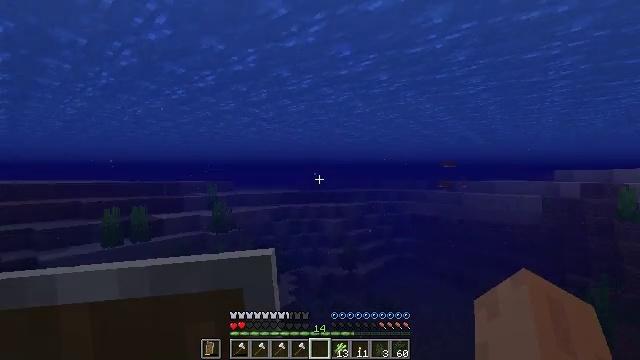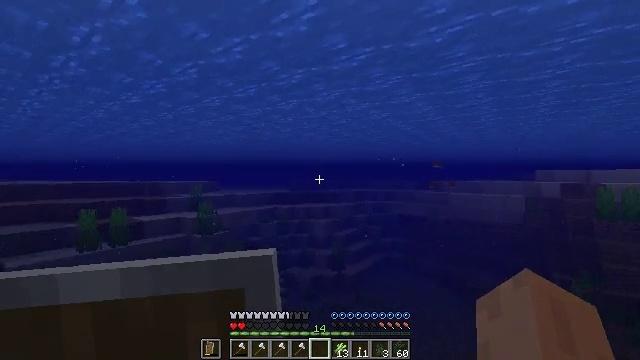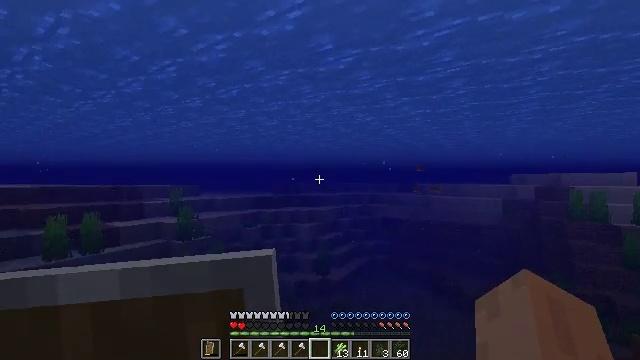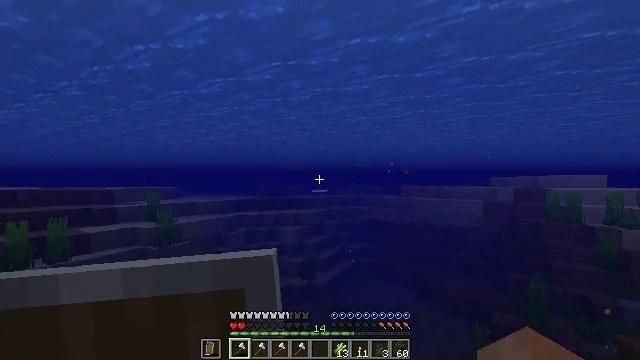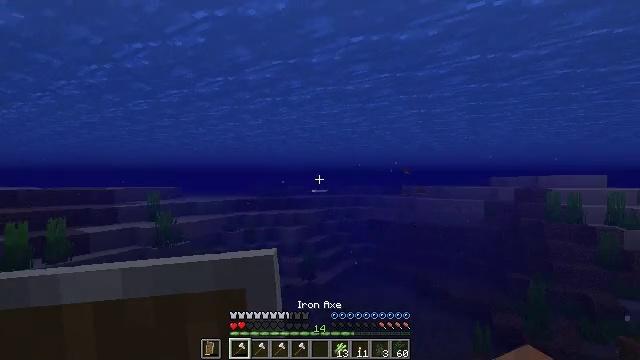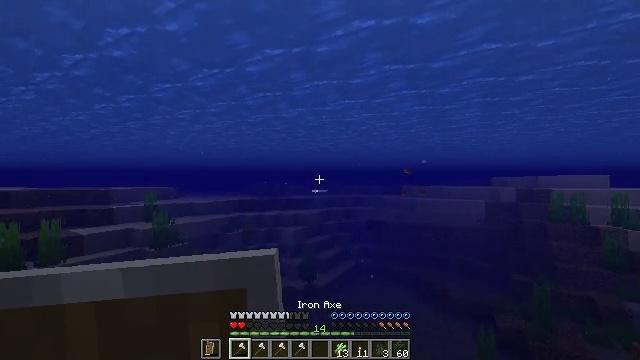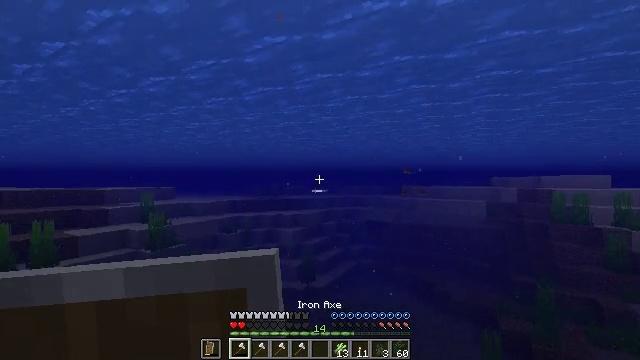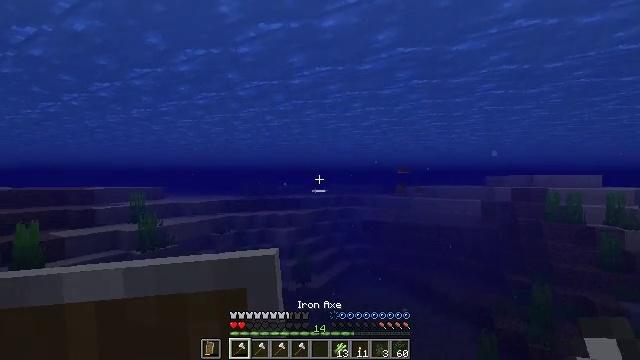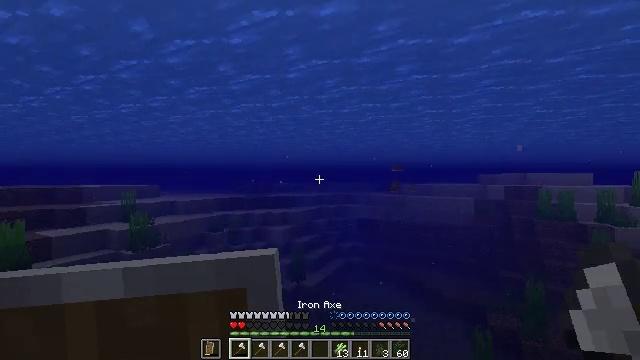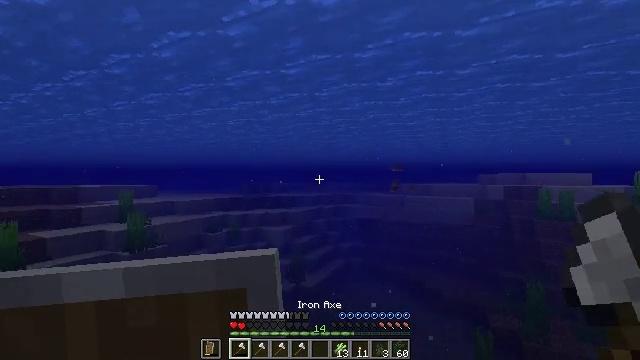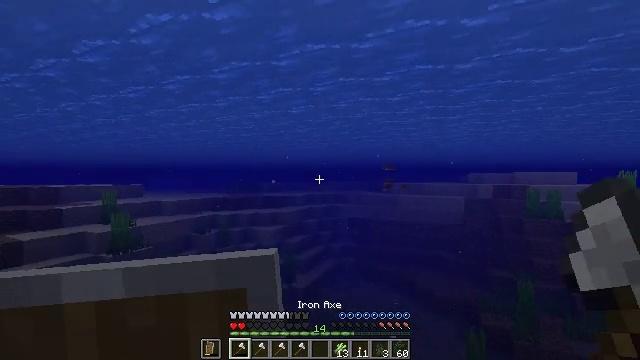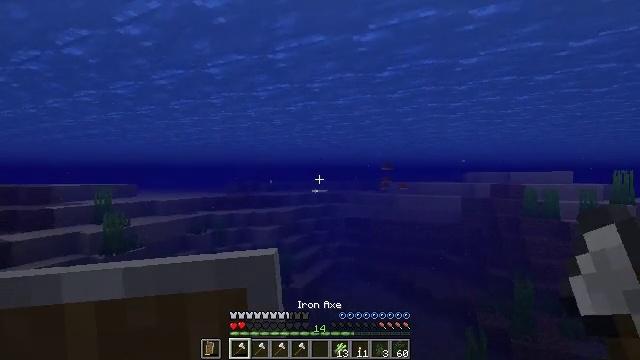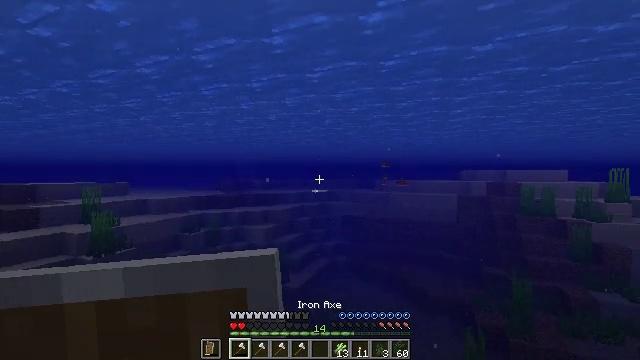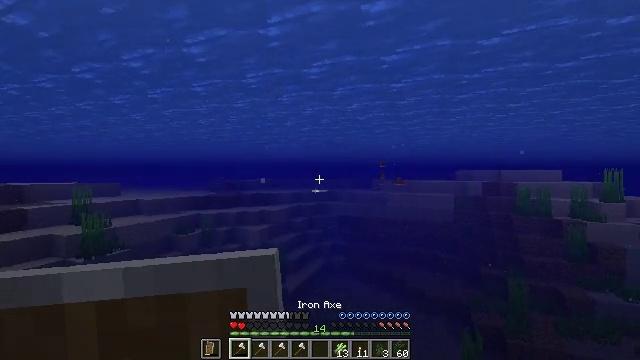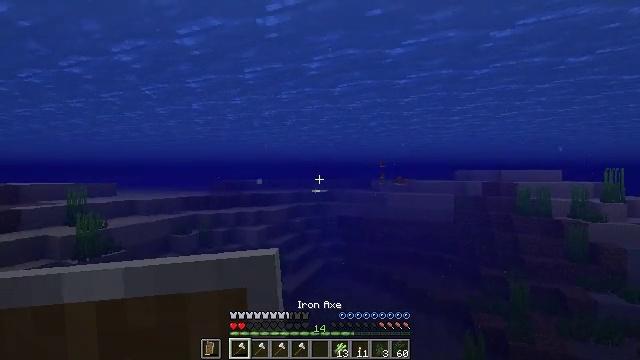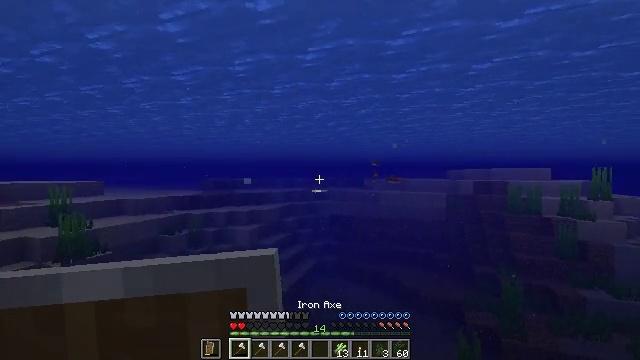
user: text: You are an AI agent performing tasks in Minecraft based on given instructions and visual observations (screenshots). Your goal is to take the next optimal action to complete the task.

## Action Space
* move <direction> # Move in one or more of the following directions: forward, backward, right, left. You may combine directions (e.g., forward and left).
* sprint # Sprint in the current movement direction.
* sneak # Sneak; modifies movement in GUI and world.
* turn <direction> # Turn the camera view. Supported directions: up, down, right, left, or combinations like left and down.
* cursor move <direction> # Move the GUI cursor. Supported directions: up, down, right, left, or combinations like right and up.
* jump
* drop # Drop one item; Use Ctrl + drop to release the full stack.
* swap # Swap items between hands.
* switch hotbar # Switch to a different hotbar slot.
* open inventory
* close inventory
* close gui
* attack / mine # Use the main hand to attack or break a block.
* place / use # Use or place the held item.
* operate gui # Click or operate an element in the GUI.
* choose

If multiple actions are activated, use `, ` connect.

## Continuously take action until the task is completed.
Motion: motion action
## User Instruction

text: Hunt a salmon.
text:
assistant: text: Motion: move forward, turn right
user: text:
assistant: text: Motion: move forward, turn right
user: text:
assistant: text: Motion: move forward, turn right, switch to hotbar 1
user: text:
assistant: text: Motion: move forward, switch to hotbar 1
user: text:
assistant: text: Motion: move forward, switch to hotbar 1
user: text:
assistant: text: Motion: move forward, switch to hotbar 1
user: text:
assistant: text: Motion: move forward, turn right
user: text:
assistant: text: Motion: move forward, turn right
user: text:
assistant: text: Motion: move forward
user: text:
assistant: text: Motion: move forward, turn right
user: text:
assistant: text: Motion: move forward
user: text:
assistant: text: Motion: move forward, turn right
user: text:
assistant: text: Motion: move forward
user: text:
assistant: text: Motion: move forward, sprint
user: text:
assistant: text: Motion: move forward, sprint, turn right
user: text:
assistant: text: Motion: move forward, sprint, turn right
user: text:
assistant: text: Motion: move forward, sprint, turn right
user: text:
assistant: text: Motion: move forward, sprint, turn right
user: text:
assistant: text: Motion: move forward, turn right
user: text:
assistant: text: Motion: move forward, turn right
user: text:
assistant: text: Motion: move forward
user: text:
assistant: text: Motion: move forward
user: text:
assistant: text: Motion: move forward
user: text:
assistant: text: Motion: move forward
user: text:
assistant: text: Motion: move forward
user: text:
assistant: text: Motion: move forward, turn right
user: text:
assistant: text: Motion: move forward
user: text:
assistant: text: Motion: move forward
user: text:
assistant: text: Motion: move forward
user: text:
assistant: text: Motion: move forward, turn right